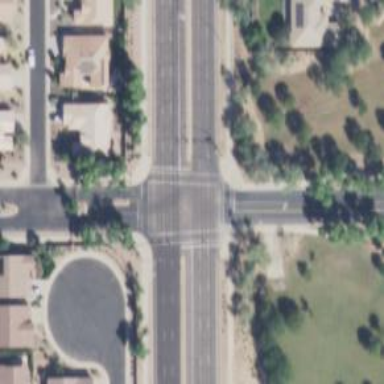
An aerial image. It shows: Crossing road.